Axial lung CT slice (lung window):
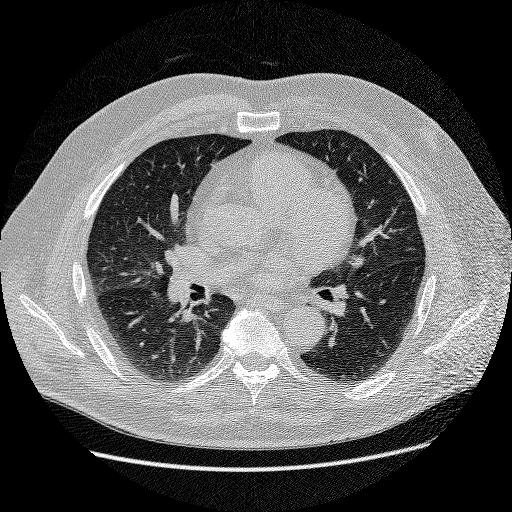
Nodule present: no